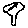
Label: tree